Interaction volume radius: 10 \u00c5
Interaction volume height: 20 \u00c5
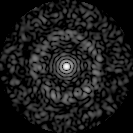
Disorder parameter: 0.8615